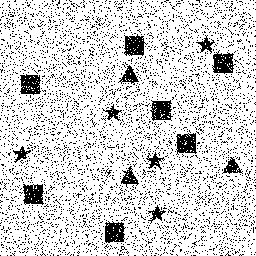
Squares: 7
Triangles: 3
Stars: 5
Total shapes: 15